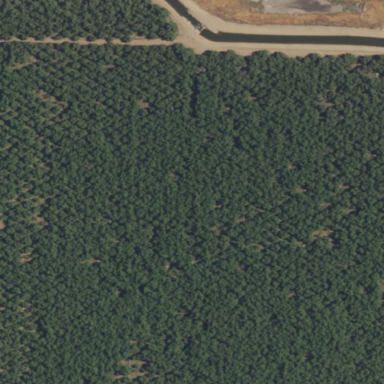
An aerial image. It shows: Orchard filled with walnut trees.